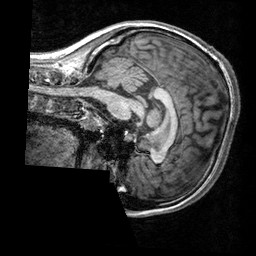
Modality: T1w
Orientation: sagittal
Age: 22
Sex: female
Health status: healthy
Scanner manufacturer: siemens
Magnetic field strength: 3 T
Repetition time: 2.3 s
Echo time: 0.00303 s